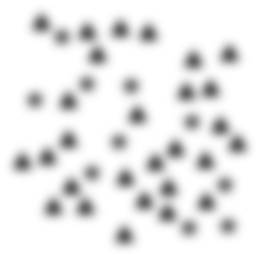
Squares: 0
Triangles: 28
Stars: 10
Total shapes: 38